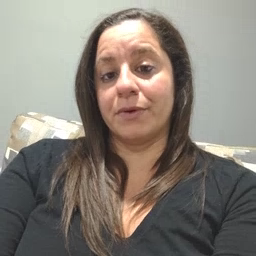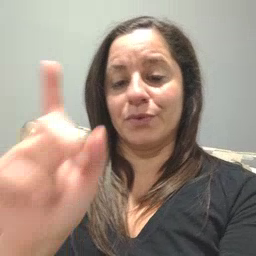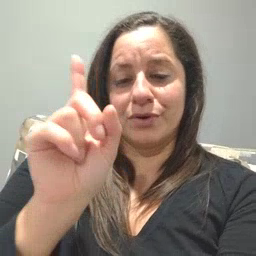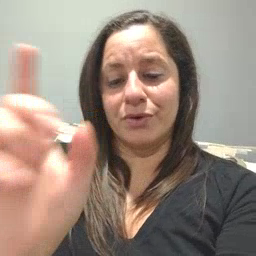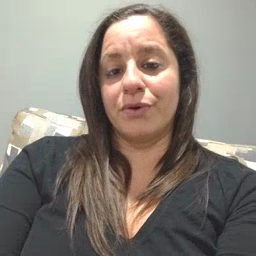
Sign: where